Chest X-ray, PA view. Patient: 51 years old, sex F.
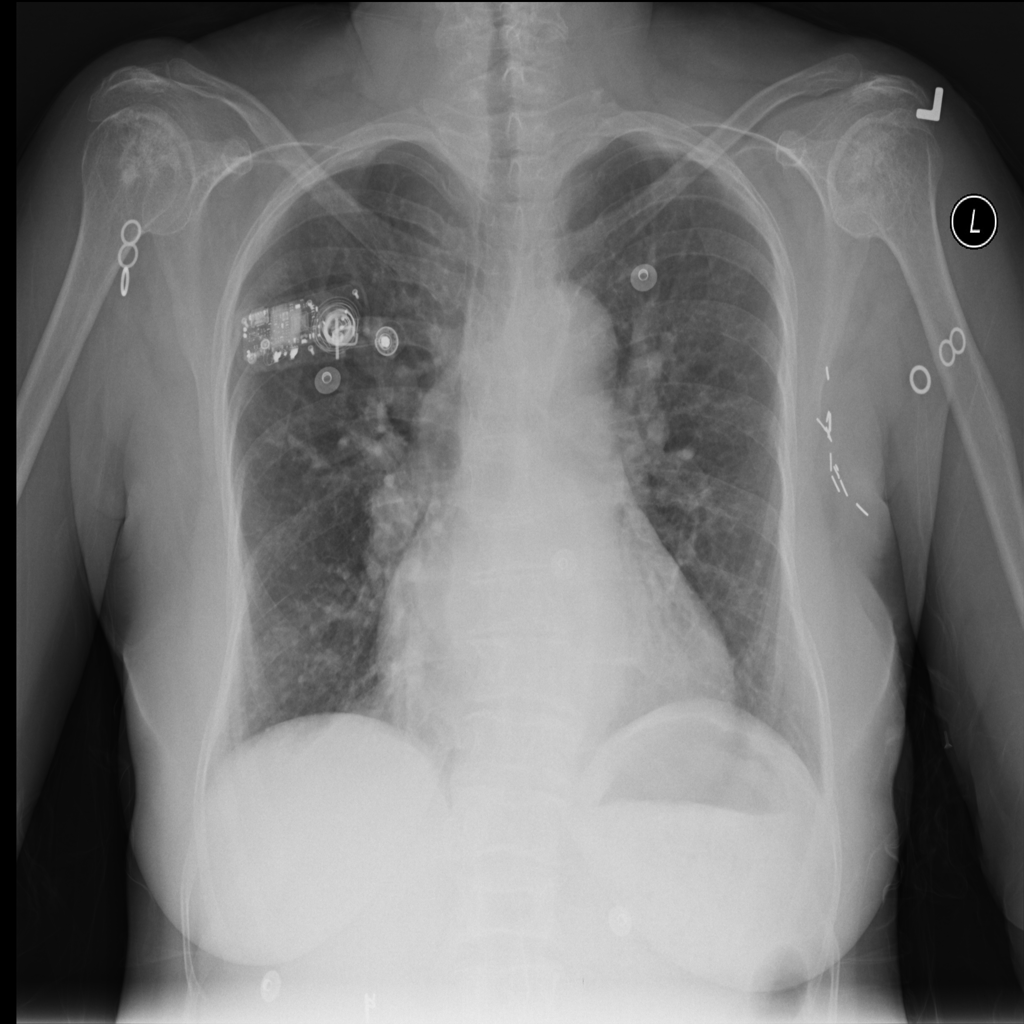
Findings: No Finding